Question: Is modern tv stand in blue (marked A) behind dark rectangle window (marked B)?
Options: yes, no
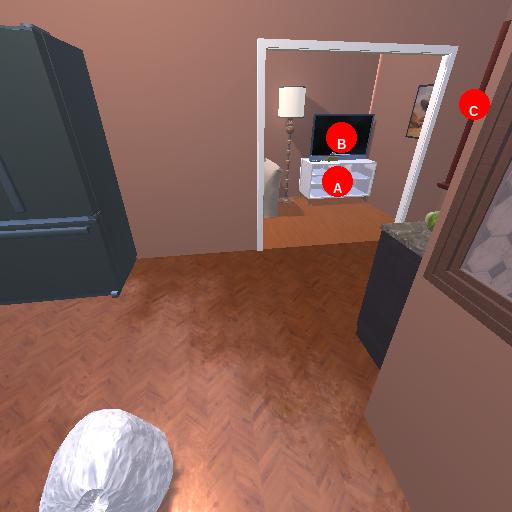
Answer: yes